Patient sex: M
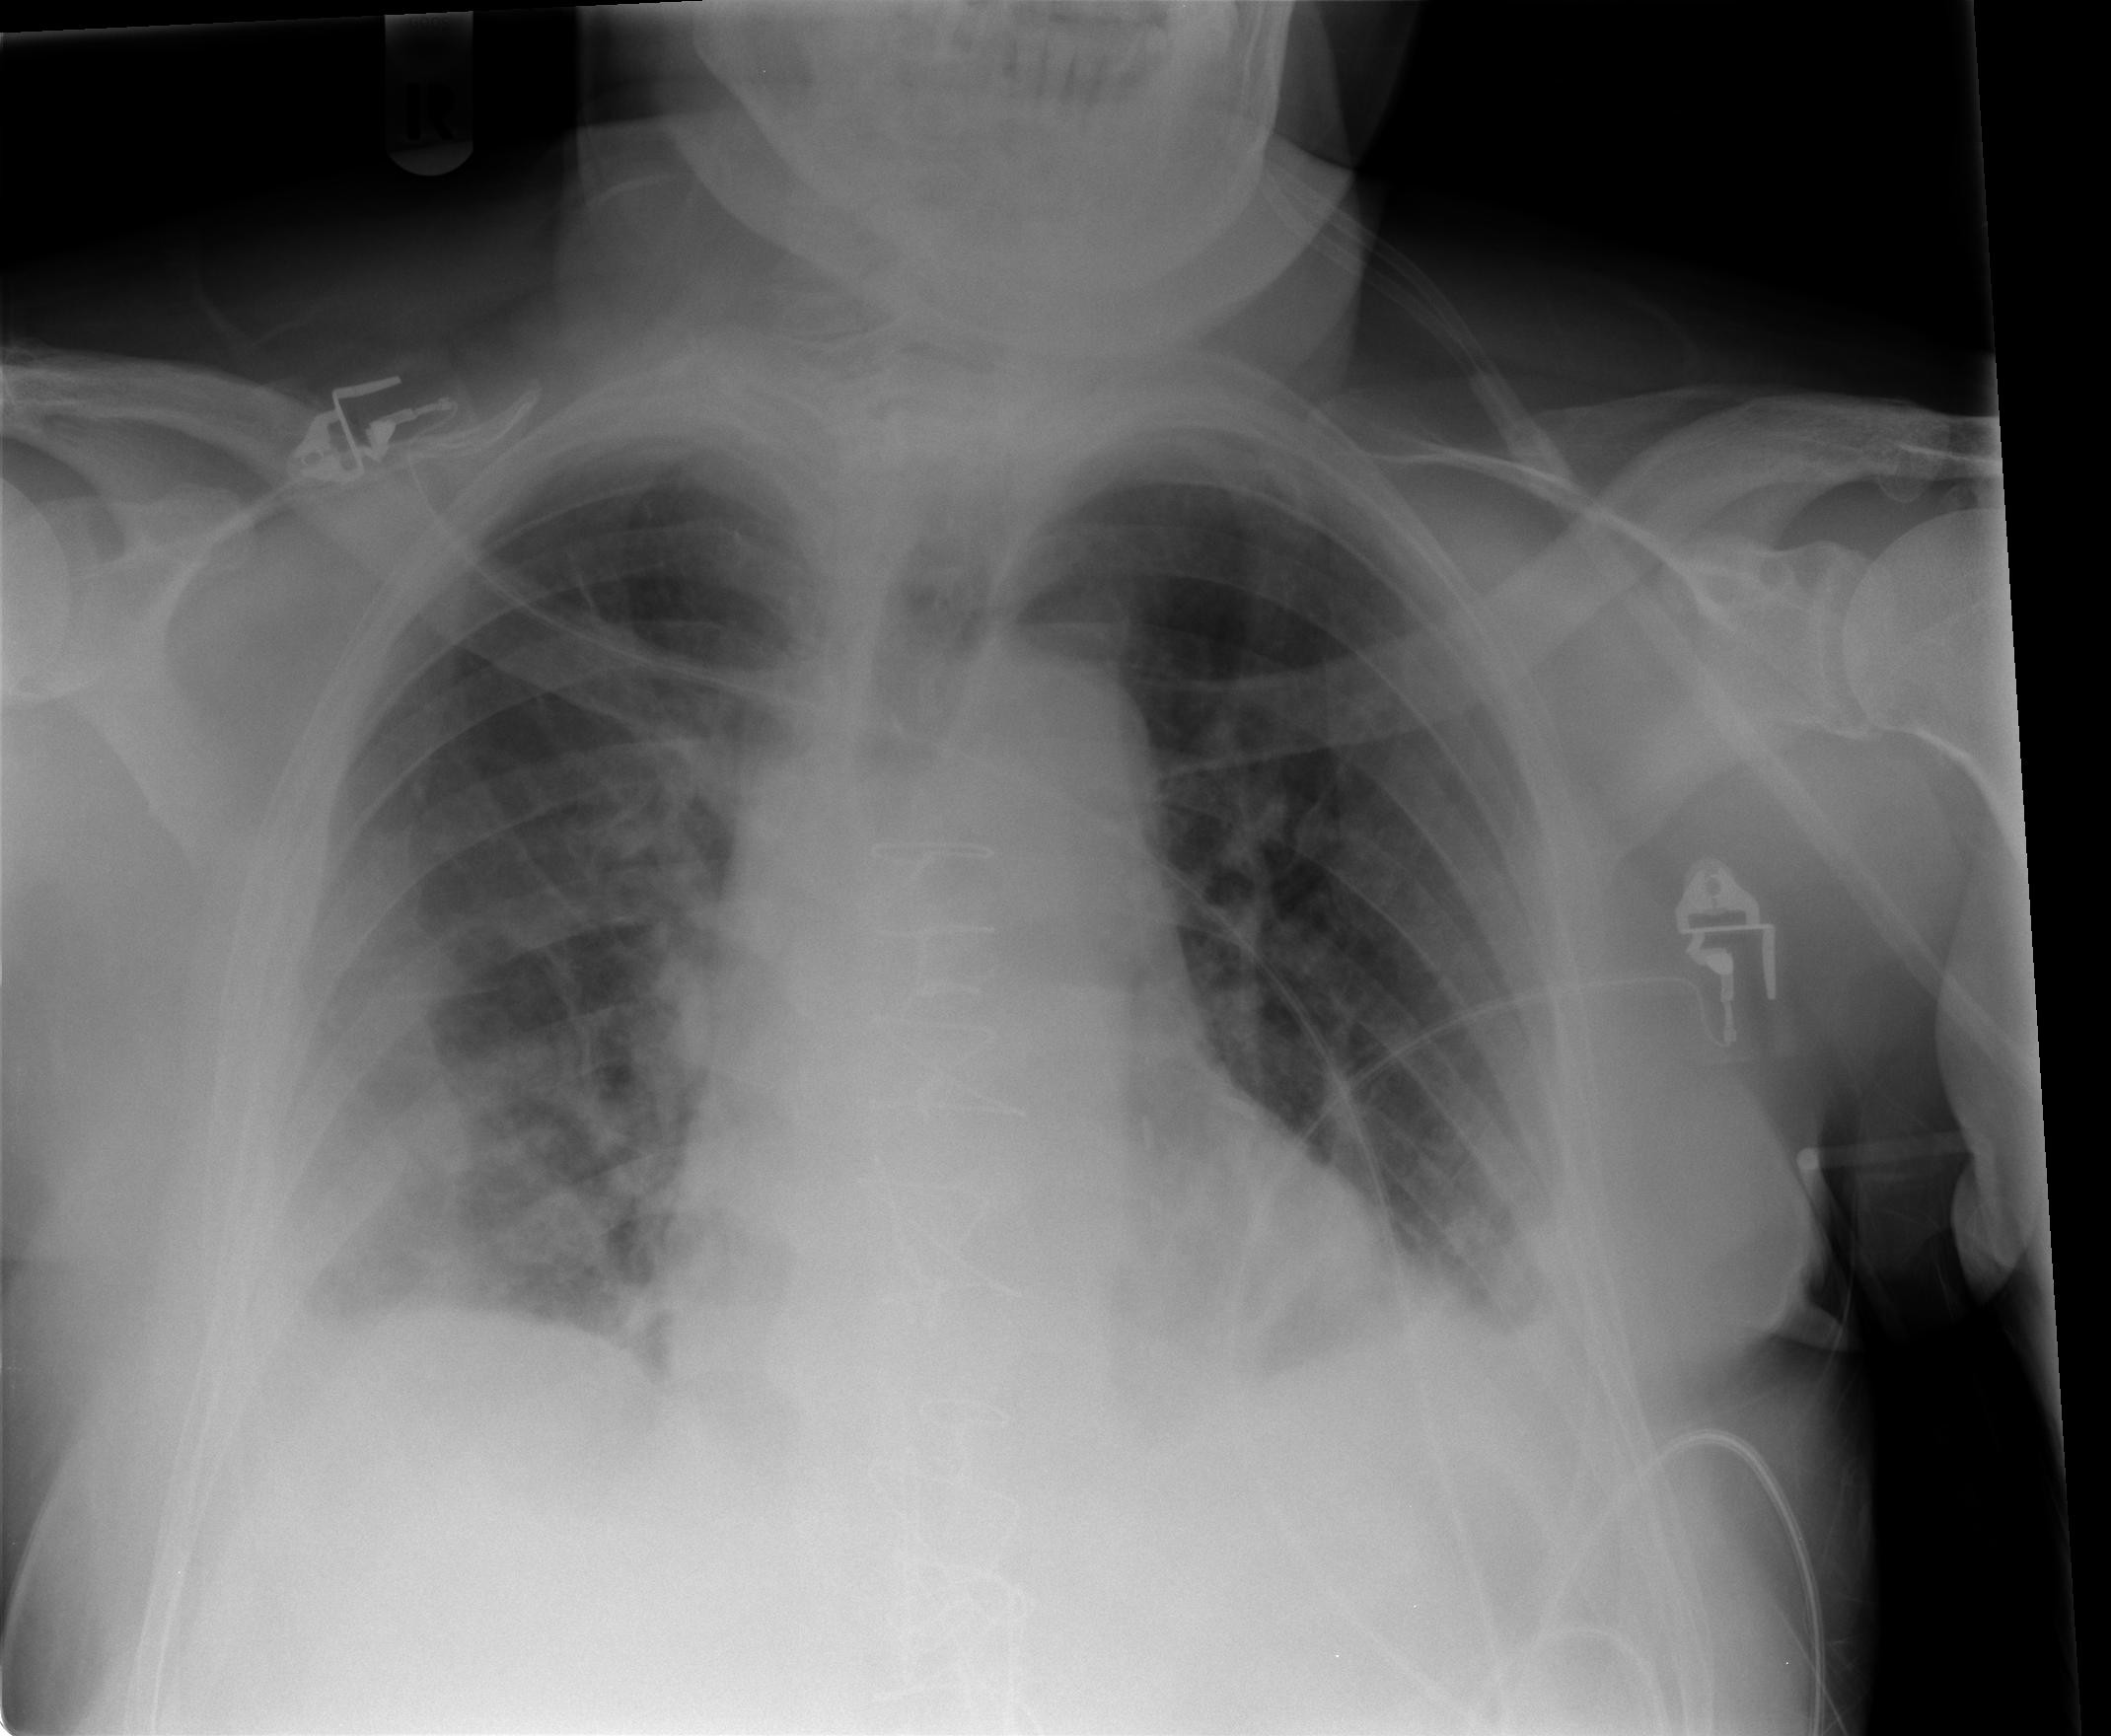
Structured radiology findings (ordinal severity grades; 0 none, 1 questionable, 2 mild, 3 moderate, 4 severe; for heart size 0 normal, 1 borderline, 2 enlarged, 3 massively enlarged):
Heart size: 2
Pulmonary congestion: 0
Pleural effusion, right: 3
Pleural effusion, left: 2
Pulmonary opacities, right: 2
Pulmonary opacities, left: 0
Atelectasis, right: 2
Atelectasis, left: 2